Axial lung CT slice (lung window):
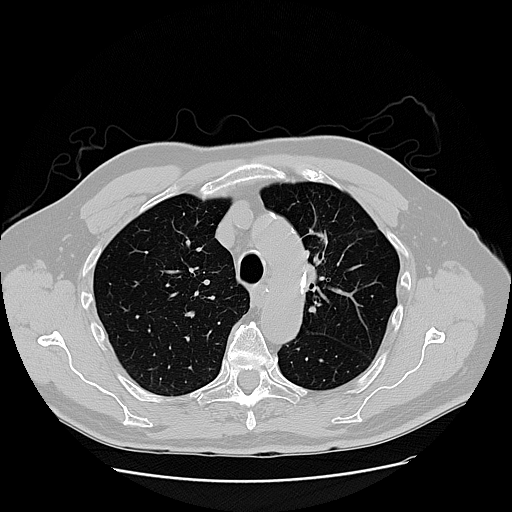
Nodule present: no